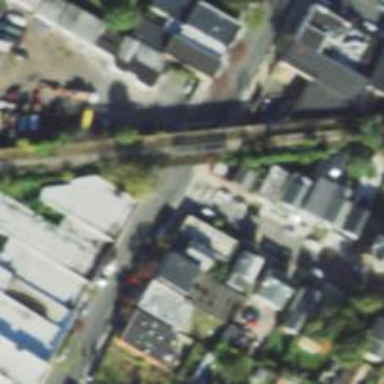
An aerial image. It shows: Uncontrolled crossing on footway with marked lines.